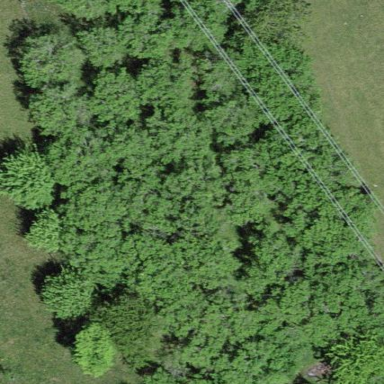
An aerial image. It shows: Orchard.